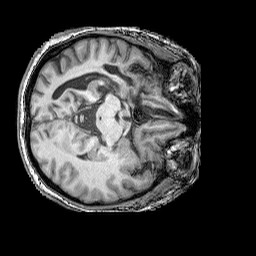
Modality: T1w
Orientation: axial
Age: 37
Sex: female
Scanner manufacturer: siemens
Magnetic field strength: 3 T
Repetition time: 2.25 s
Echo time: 0.00411 s